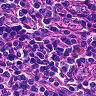
Metastatic tissue present: no